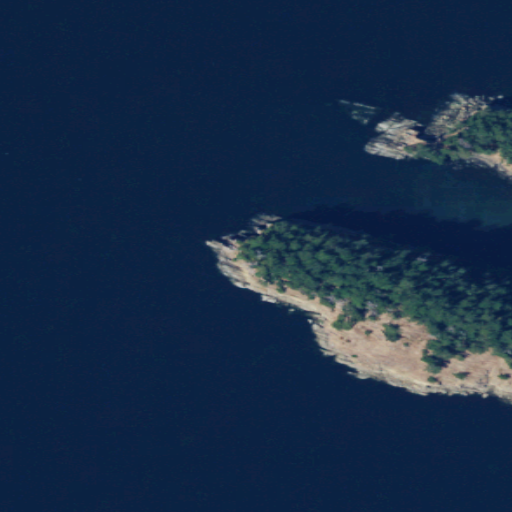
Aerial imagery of cape in Washington named Eagle Point containing open water, evergreen forest, grassland, herbaceous wetlands, barren land, and shrub